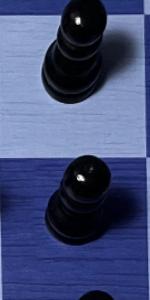
Label: Pawn_Black